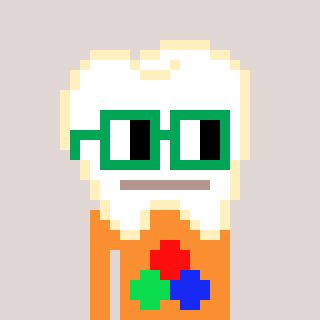
a pixel art character with square green glasses, a tooth-shaped head and a orange-colored body on a warm background